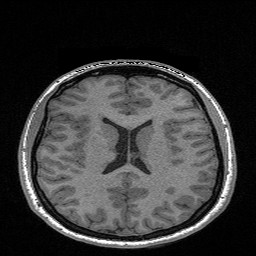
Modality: FLASH
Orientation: coronal
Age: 24
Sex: female